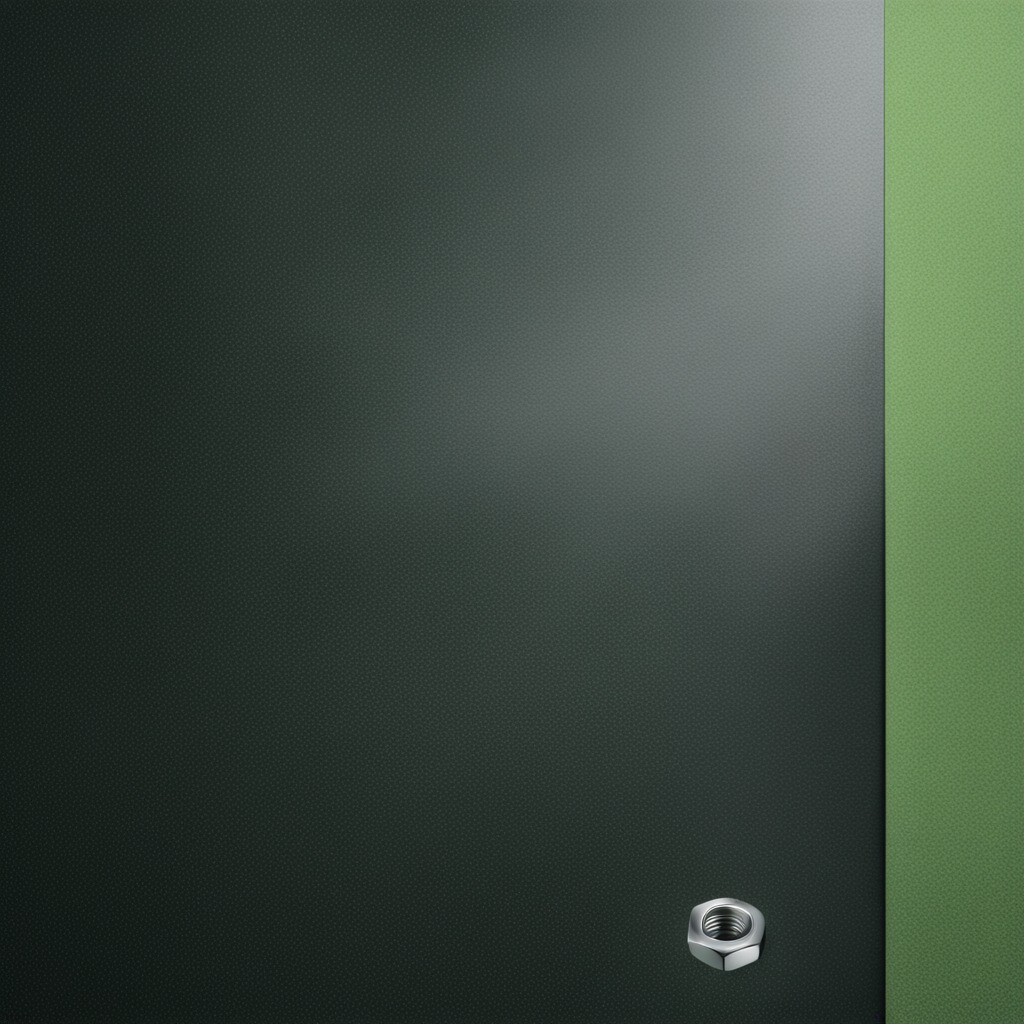
A metal nut lies on a clean granite tabletop covered with a green rubber mat inside a workshop under bright overhead lighting crisp shadows high clarity worn but beneath the mat.